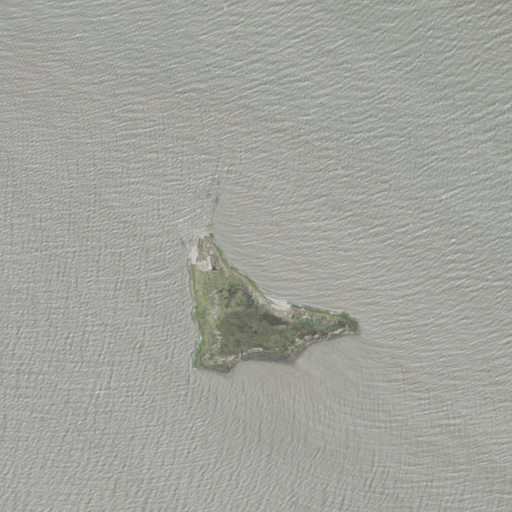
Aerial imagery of island in Virginia named Thorofare Hill containing open water and herbaceous wetlands